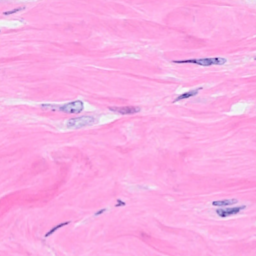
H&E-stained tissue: Breast